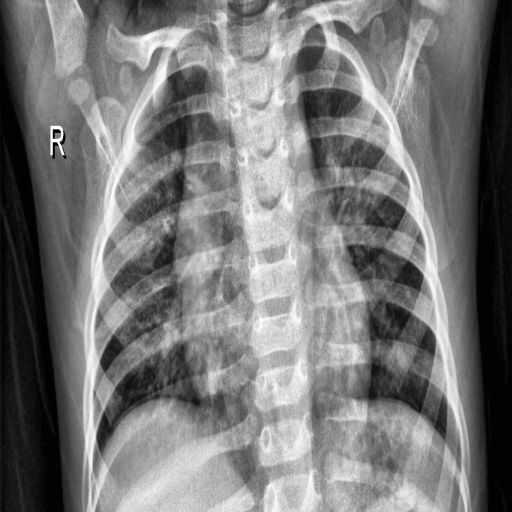
Finding: NORMAL